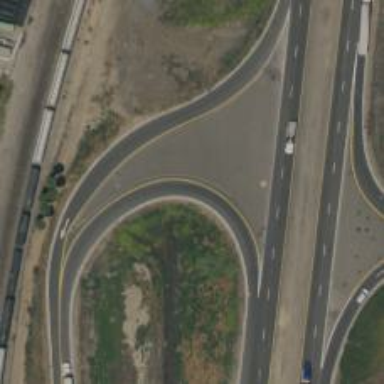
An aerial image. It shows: Motorway link at cloverleaf junction.